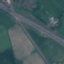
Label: Highway